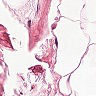
Metastatic tissue present: no